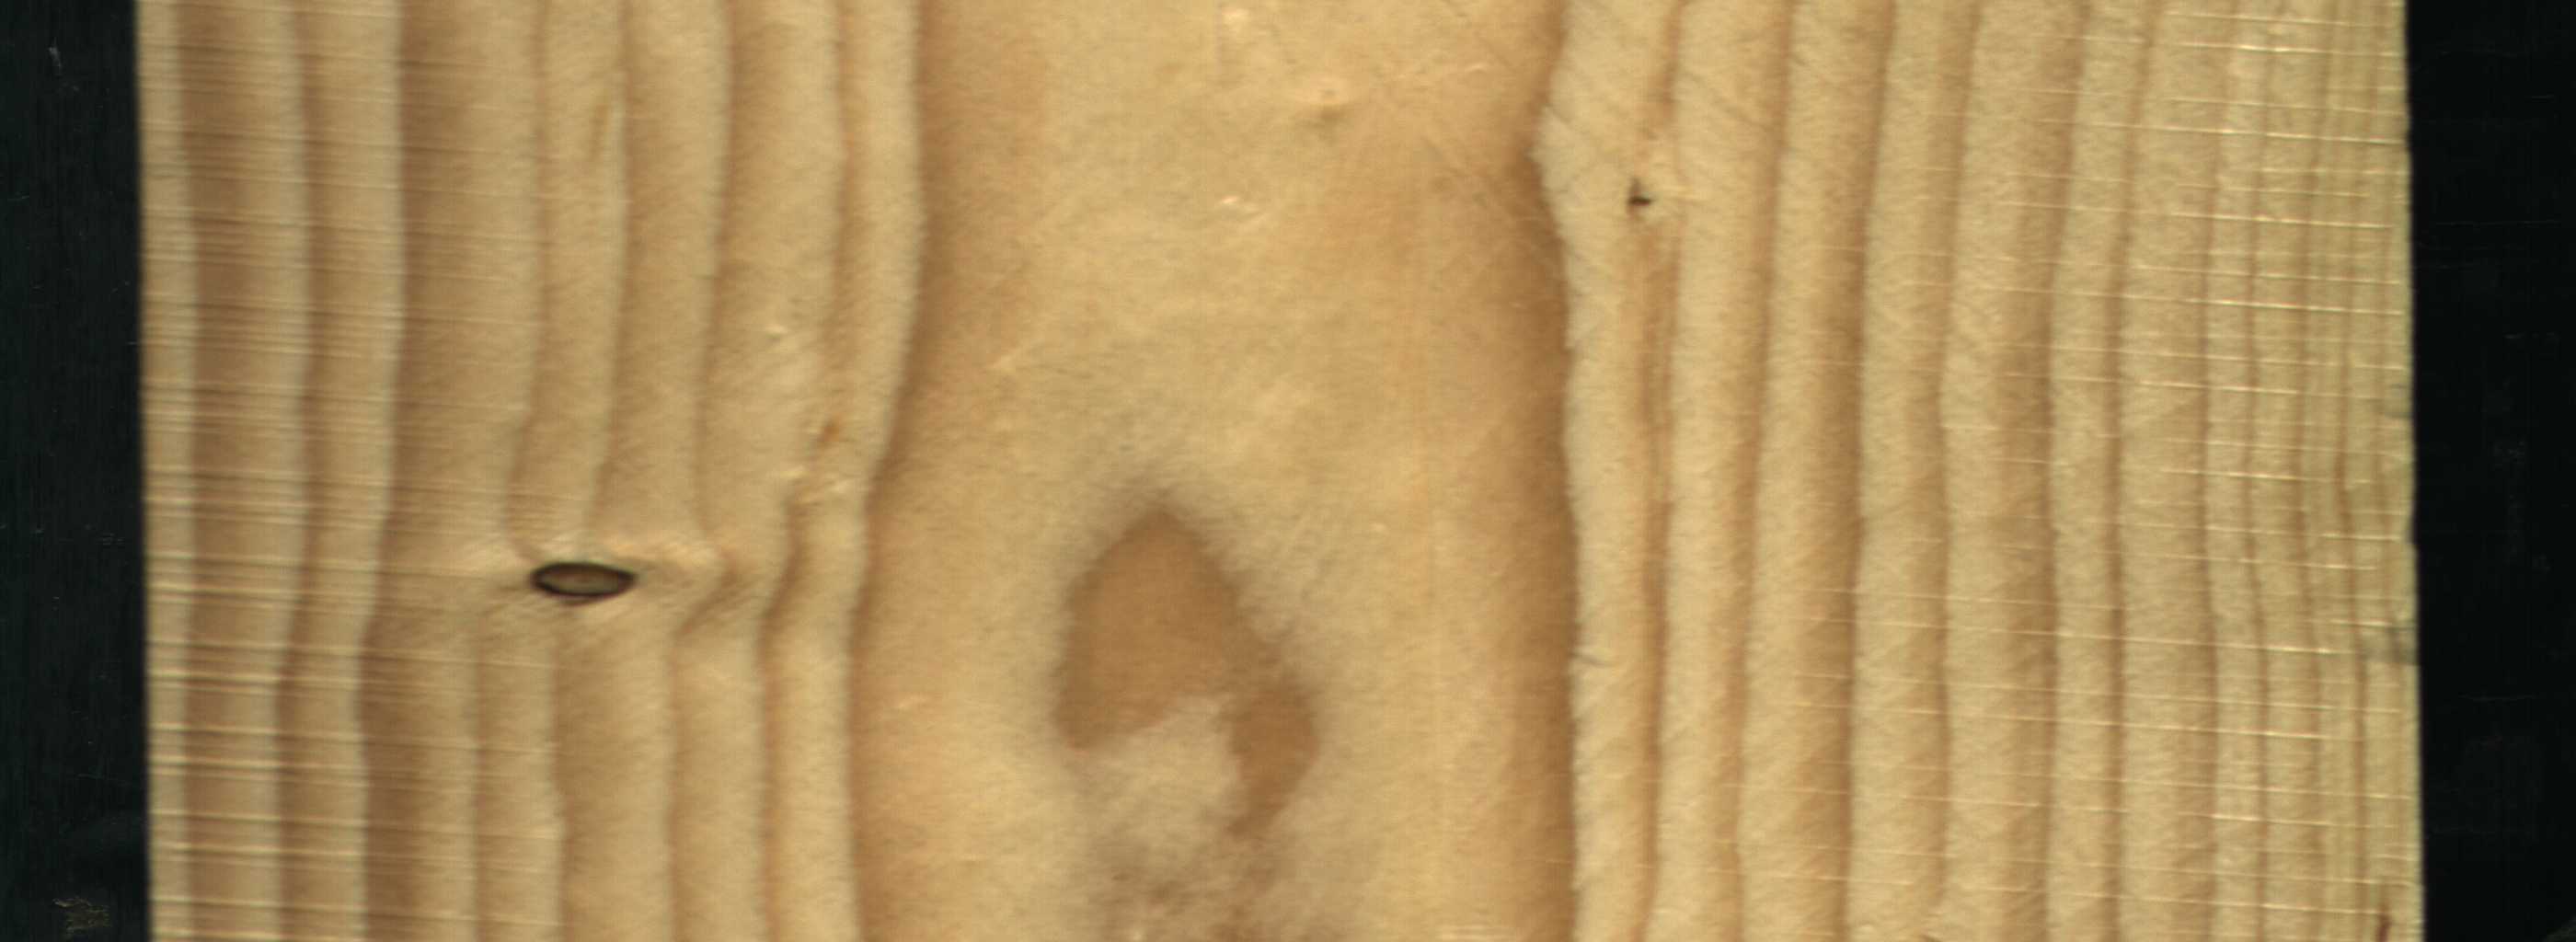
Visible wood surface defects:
Dead_Knot